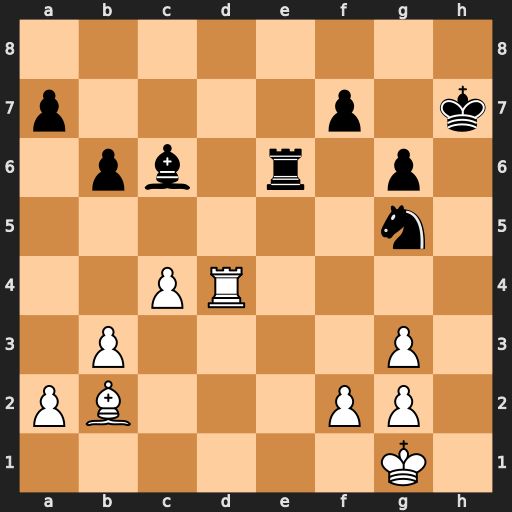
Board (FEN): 8/p4p1k/1pb1r1p1/6n1/2PR4/1P4P1/PB3PP1/6K1
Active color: w
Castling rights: -
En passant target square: -
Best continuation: Rh4+ Kg8 Rh8#